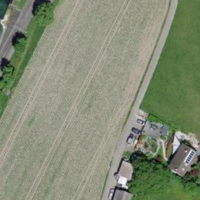
EUNIS habitat code: 24
Species observed at this site:
Knautia arvensis
Salvia pratensis